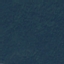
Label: Forest